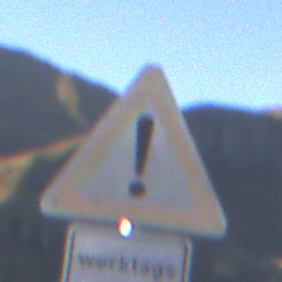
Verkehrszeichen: Gefahrenstelle
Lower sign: ZeitangabenMitBeschraenkungAufWochentage1
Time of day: SunriseSunset
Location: Outdoor (Nature)
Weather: Clear
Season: NotSpecified
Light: Natural